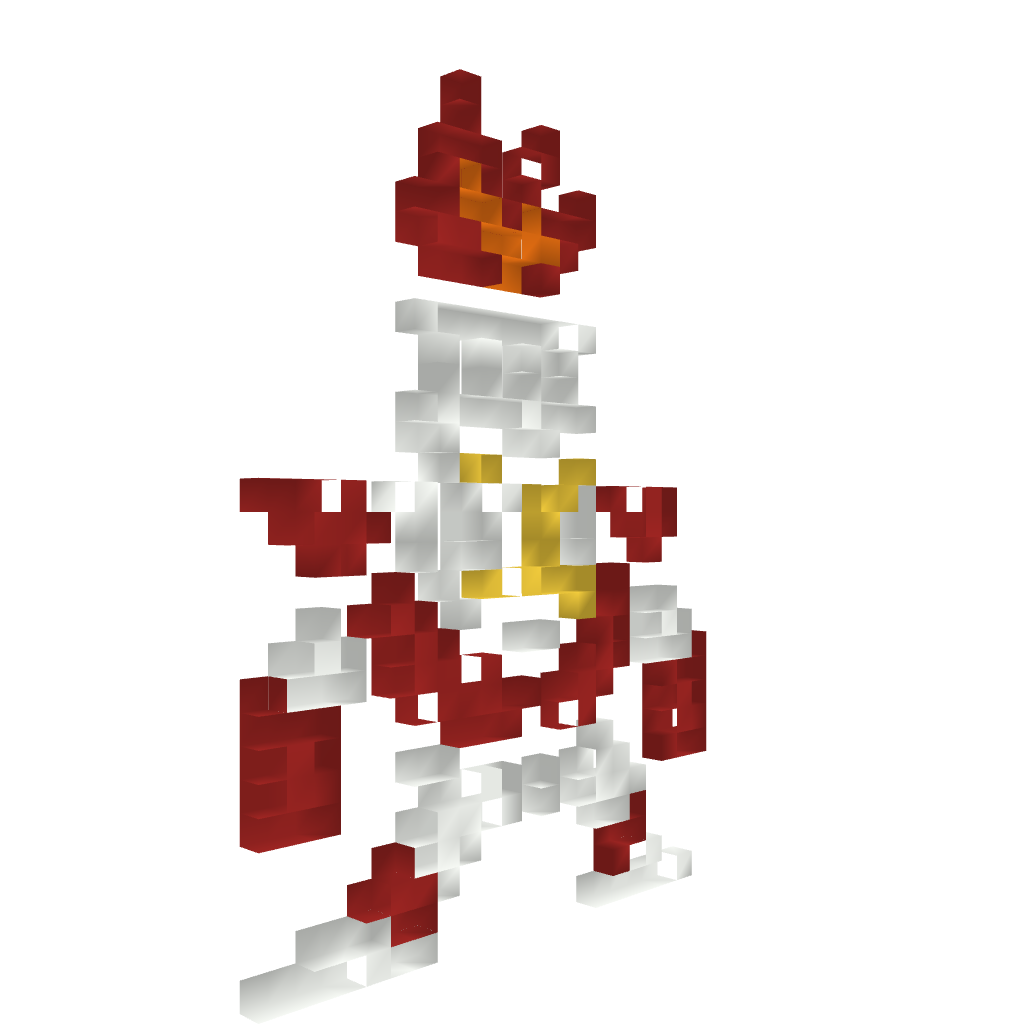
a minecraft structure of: Fireman (ErnieCIII)